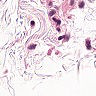
Metastatic tissue present: no